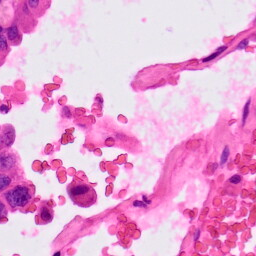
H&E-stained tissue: Lung